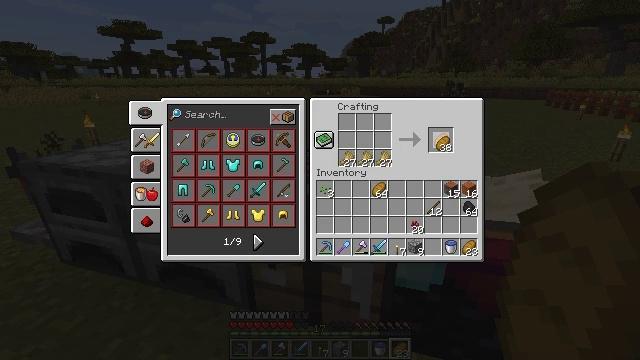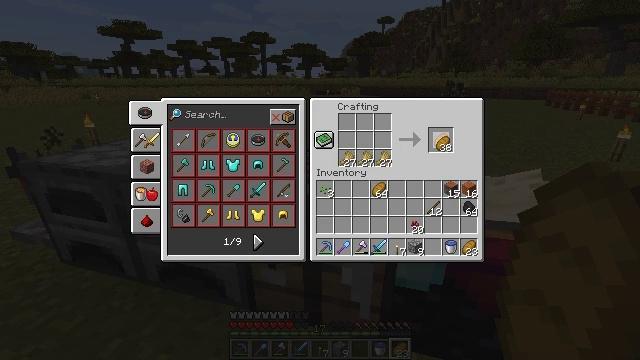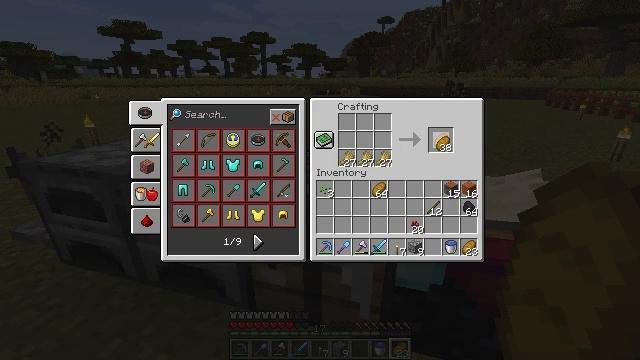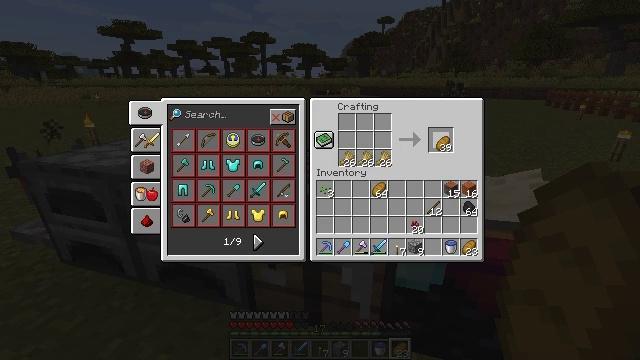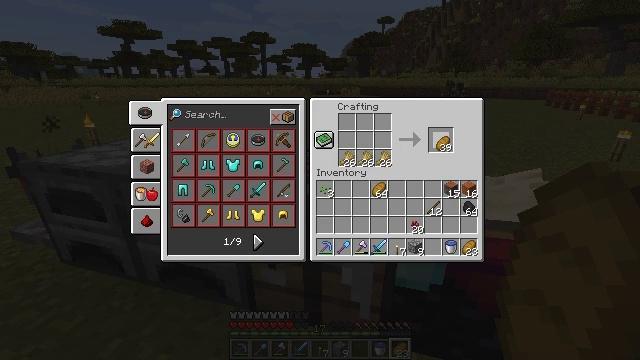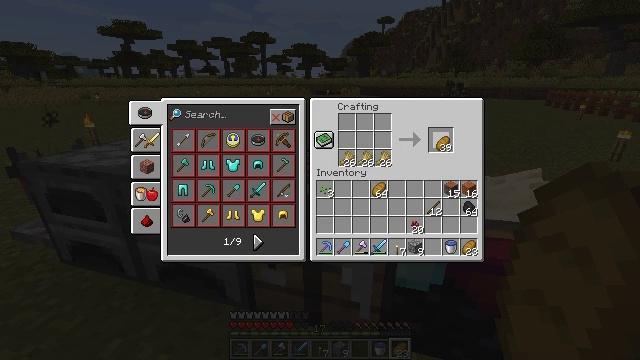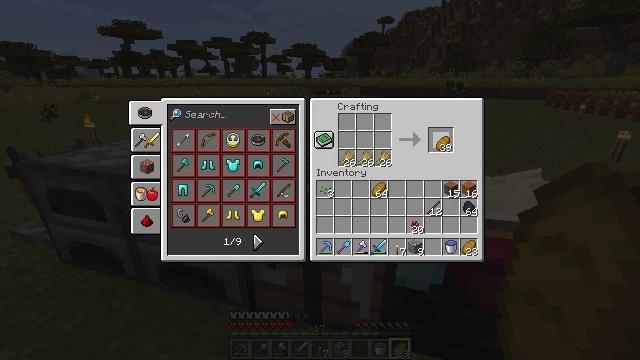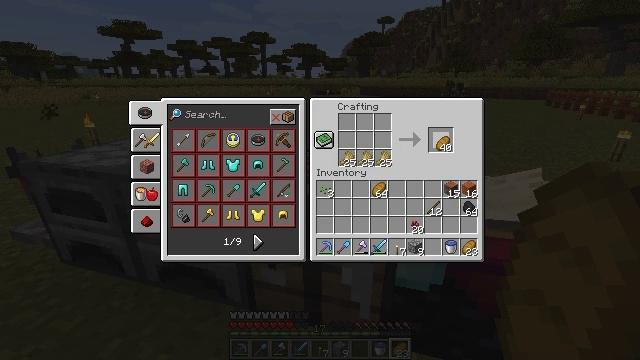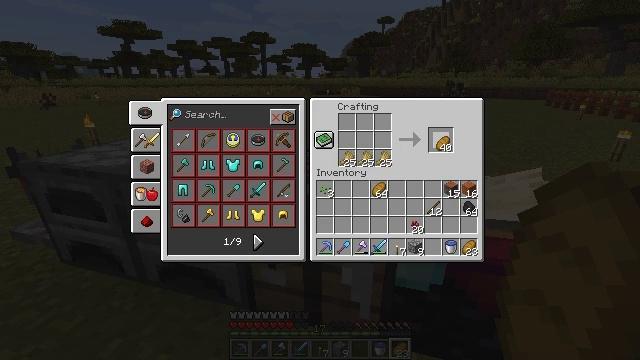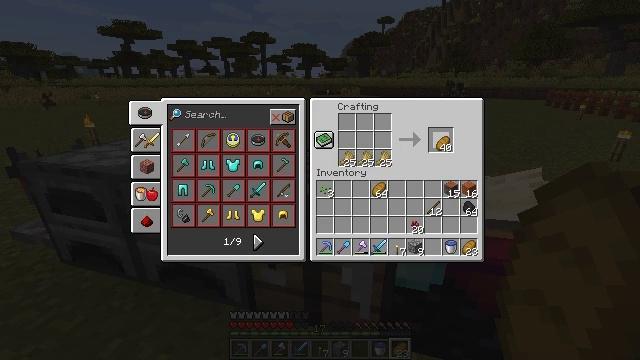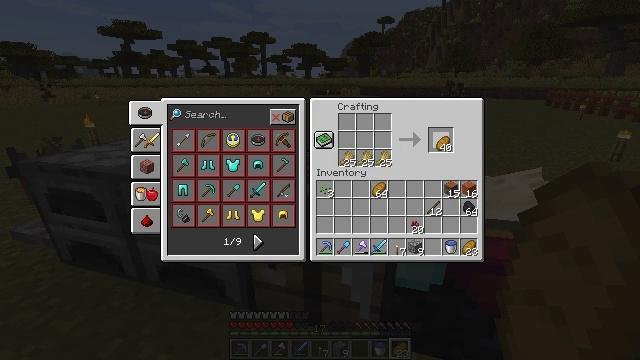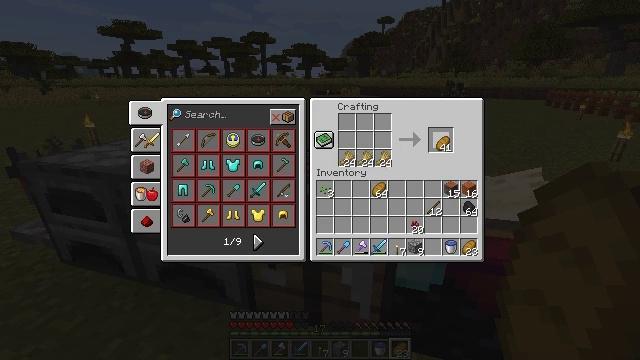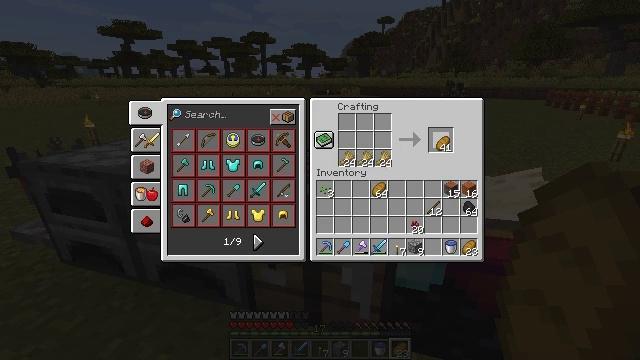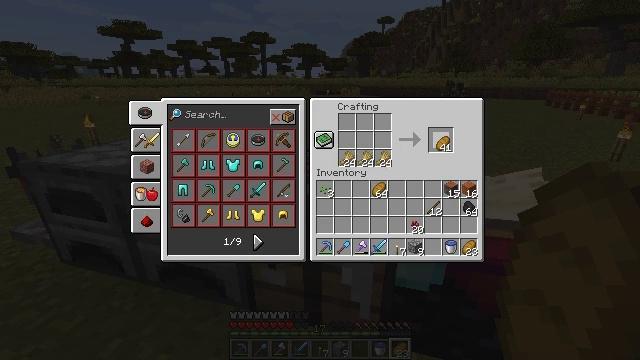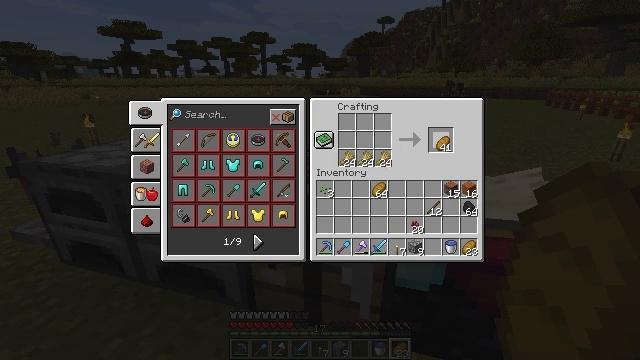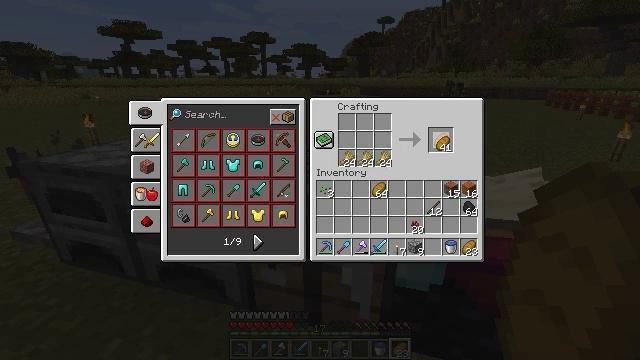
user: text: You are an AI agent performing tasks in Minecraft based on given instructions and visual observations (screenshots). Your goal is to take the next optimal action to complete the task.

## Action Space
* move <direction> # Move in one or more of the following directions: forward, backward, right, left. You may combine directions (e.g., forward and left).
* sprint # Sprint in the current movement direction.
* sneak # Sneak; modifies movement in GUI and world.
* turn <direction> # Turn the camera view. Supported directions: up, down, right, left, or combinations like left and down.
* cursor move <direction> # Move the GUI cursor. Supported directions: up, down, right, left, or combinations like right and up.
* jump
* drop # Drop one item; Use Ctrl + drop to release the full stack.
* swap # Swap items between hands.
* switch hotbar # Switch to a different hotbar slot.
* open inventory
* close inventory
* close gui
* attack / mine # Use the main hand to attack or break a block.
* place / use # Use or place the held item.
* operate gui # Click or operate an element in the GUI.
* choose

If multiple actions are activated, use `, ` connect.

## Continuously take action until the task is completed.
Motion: motion action
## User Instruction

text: Combine wheat on the crafting table to make bread.
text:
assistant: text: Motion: operate gui
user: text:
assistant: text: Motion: operate gui
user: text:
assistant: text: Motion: no_op
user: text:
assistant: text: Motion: no_op
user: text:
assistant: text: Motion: operate gui
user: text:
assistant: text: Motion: operate gui
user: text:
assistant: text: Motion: no_op
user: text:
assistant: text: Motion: no_op
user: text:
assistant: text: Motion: operate gui
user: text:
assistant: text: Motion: operate gui
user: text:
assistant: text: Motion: no_op
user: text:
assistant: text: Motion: operate gui
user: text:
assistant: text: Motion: operate gui
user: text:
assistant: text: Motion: no_op
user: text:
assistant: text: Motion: no_op
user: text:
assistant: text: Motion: operate gui
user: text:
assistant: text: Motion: operate gui
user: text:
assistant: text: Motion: no_op
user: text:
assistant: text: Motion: no_op
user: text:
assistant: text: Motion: operate gui
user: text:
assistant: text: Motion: operate gui
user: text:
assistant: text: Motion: no_op
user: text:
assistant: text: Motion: operate gui
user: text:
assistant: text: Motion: operate gui
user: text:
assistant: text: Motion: no_op
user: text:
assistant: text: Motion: no_op
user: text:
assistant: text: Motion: no_op
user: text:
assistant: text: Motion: no_op
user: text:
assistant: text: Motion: no_op
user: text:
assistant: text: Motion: operate gui